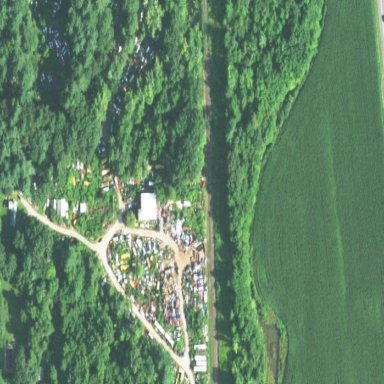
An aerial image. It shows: Scrap yard situated in industrial area.